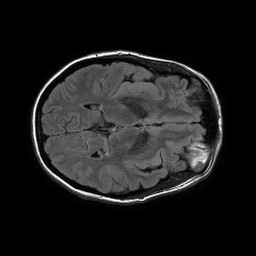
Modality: FLAIR
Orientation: axial
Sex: female
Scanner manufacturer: philips
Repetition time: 11 s
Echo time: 0.125 s